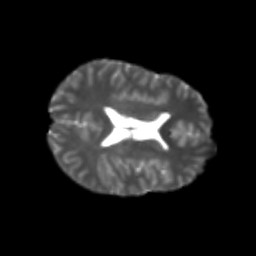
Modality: T2w
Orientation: axial
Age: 24
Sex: male
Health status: healthy
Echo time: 0.074 s